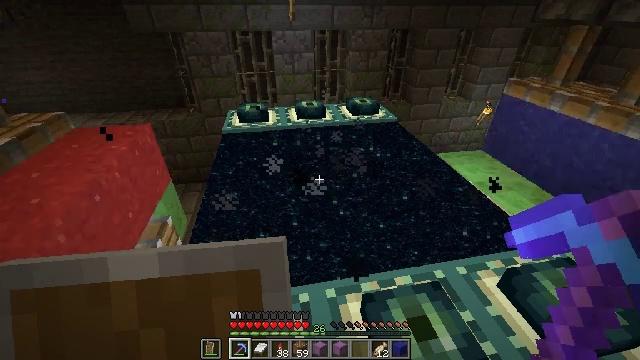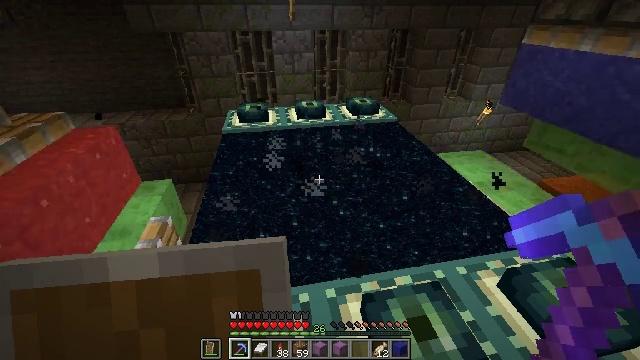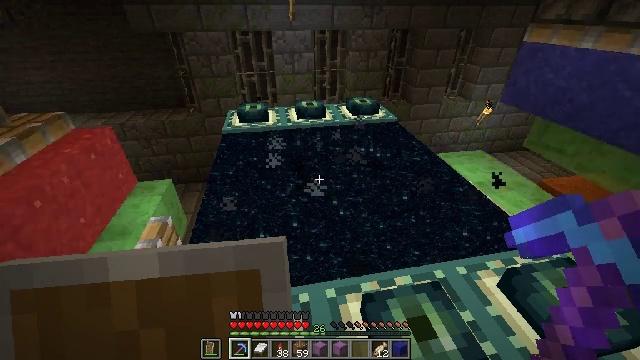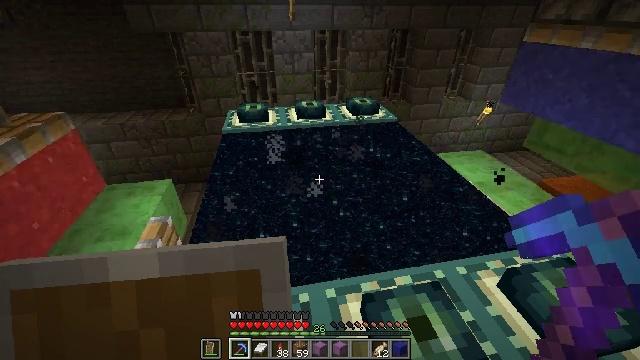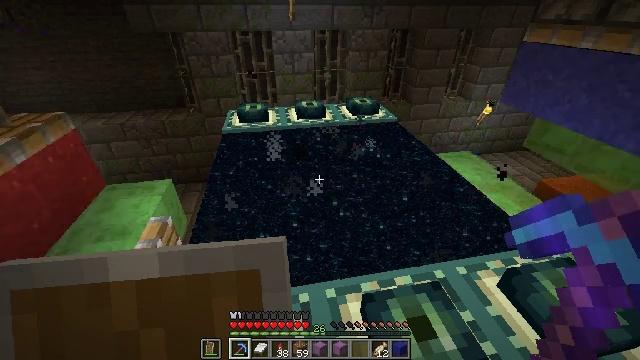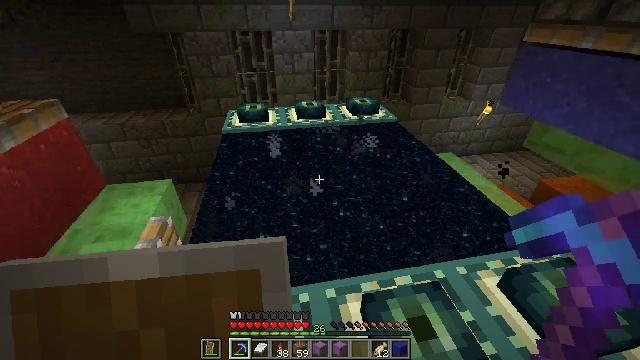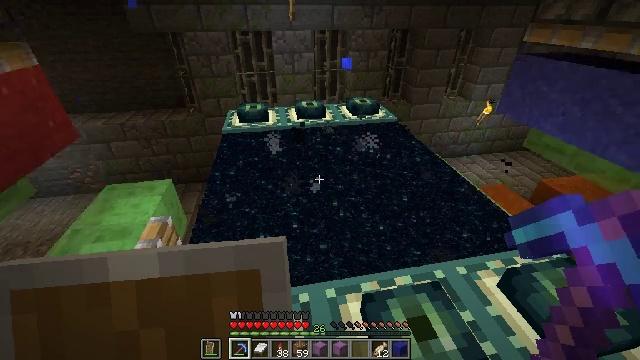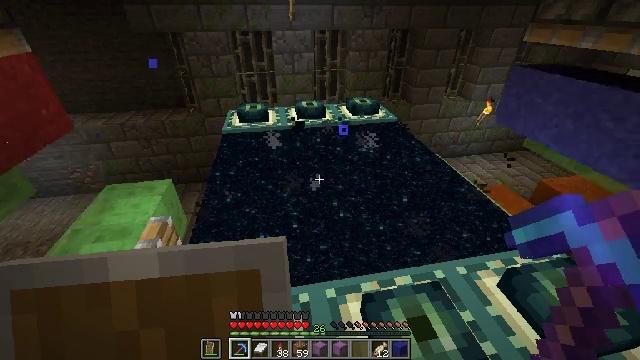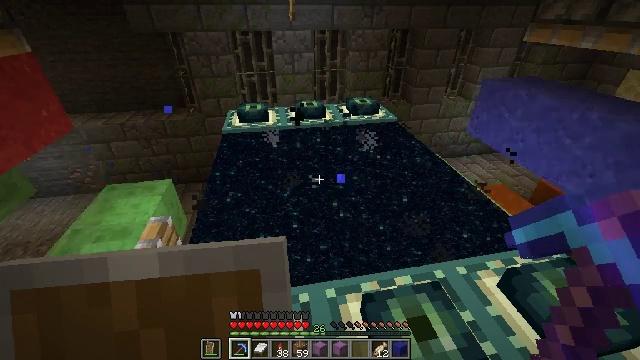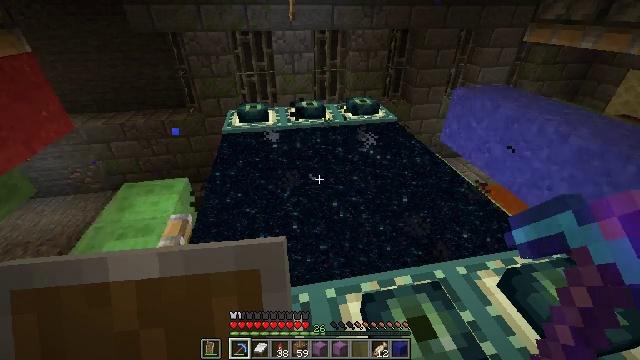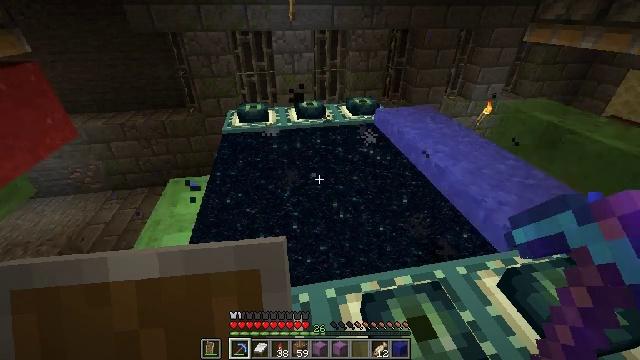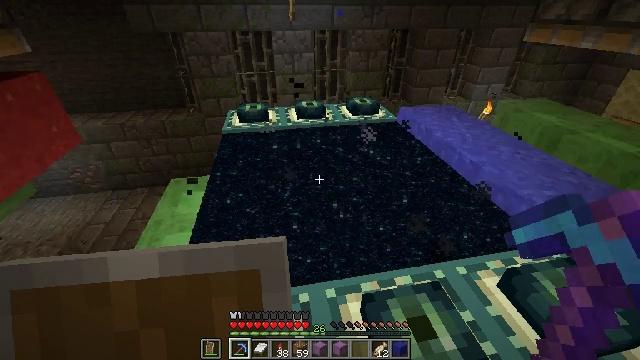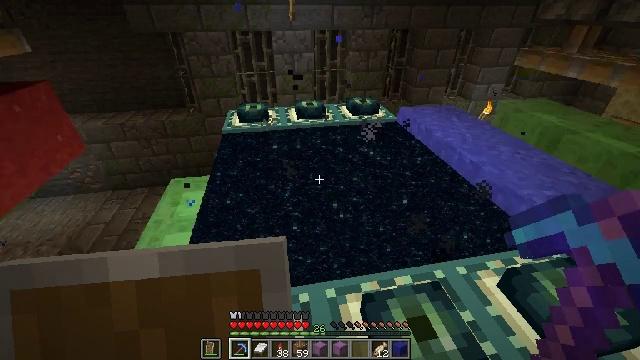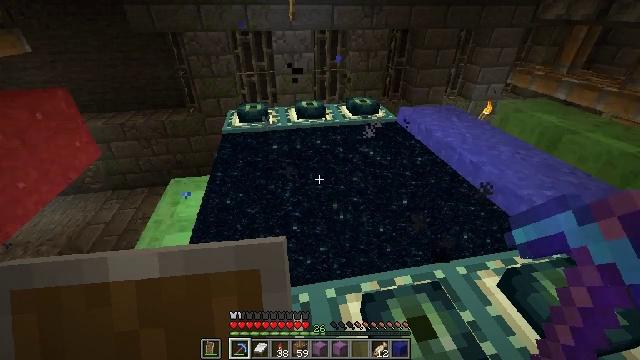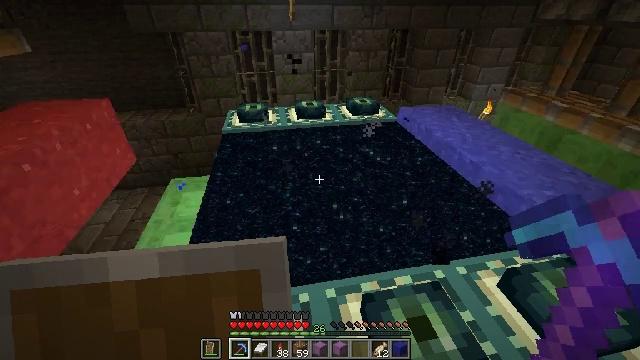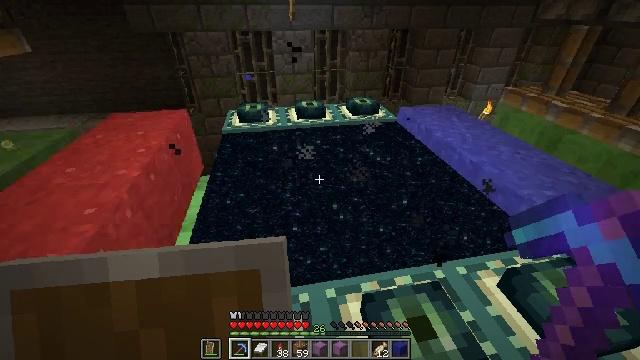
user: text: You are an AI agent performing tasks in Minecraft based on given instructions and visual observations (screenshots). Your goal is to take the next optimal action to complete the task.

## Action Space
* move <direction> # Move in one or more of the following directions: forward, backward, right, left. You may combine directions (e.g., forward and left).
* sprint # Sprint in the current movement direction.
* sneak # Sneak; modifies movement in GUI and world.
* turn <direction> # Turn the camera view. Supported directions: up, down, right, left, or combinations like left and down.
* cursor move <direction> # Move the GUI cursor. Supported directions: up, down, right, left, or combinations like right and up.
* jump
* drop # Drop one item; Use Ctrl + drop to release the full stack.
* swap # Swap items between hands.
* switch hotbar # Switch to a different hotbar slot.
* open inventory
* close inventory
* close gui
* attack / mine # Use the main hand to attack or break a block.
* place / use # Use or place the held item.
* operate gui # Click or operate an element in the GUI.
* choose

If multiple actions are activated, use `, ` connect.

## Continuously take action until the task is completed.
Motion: motion action
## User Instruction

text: Use a shovel to collect blue concrete powder.
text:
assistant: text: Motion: no_op
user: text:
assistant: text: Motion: no_op
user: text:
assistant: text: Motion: no_op
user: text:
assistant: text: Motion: no_op
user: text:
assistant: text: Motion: no_op
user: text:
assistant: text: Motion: no_op
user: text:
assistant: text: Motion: no_op
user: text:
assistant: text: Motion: no_op
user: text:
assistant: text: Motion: no_op
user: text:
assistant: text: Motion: no_op
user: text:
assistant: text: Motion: no_op
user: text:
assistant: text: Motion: no_op
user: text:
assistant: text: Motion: no_op
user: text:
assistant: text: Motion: no_op
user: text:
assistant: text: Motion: no_op
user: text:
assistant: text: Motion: no_op
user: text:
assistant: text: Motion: no_op
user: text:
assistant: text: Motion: no_op
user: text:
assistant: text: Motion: no_op
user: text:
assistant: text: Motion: no_op
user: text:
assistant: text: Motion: no_op
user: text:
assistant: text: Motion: no_op
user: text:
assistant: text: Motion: no_op
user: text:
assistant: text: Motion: no_op
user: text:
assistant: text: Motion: no_op
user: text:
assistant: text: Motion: no_op
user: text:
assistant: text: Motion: no_op
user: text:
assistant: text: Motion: no_op
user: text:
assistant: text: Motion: no_op
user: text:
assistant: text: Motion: no_op